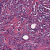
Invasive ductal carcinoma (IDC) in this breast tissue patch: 1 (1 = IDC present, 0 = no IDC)